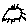
Label: sun